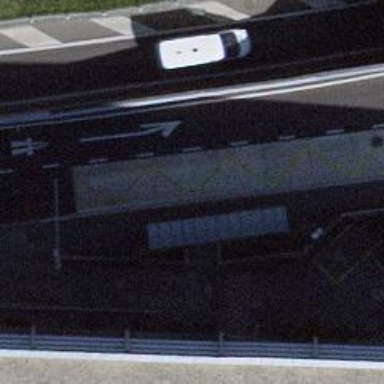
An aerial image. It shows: Bus stop with sheltered platform for public transport.